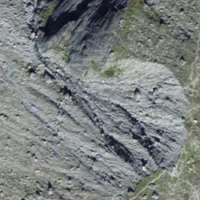
EUNIS habitat code: 48
Species observed at this site:
Dryas octopetala